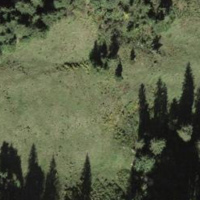
EUNIS habitat code: 43
Species observed at this site:
Gaurotes virginea